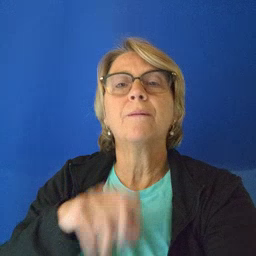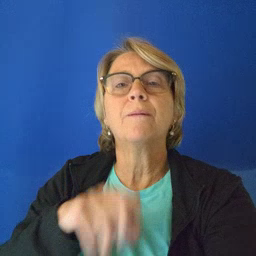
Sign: store